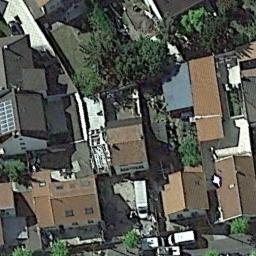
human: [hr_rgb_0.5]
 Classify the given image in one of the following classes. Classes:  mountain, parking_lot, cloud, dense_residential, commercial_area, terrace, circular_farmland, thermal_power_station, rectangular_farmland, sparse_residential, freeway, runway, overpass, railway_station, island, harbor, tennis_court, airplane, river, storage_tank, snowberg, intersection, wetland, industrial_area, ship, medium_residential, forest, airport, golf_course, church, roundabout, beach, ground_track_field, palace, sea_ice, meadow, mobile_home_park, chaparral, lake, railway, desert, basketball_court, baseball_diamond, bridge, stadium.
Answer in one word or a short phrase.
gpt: dense_residential